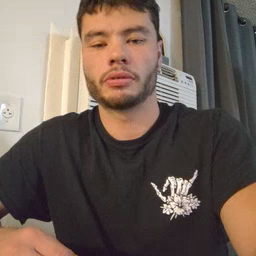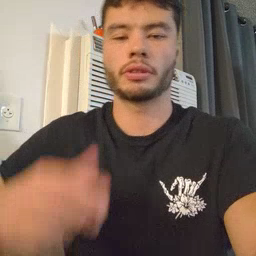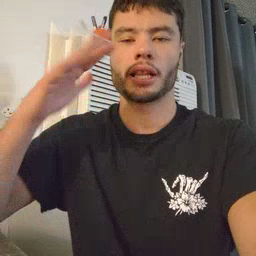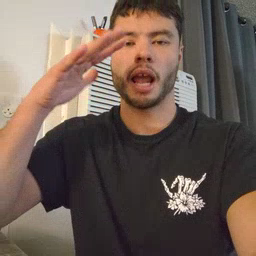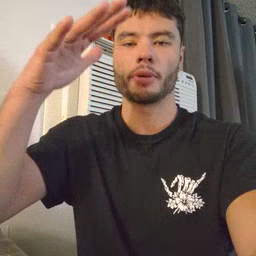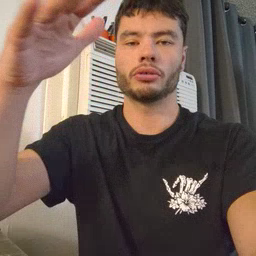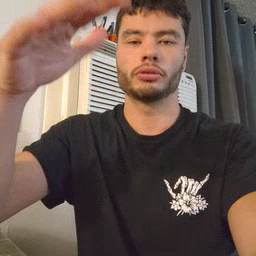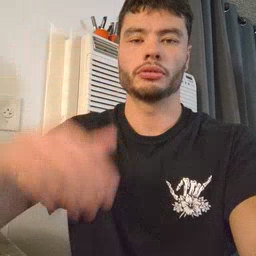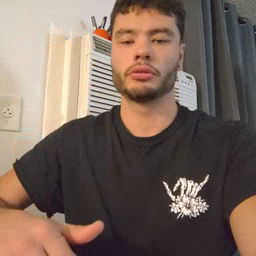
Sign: helicopter